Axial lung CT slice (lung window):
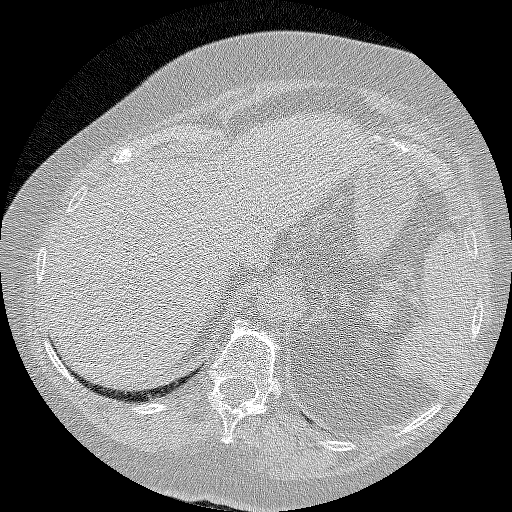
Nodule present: no